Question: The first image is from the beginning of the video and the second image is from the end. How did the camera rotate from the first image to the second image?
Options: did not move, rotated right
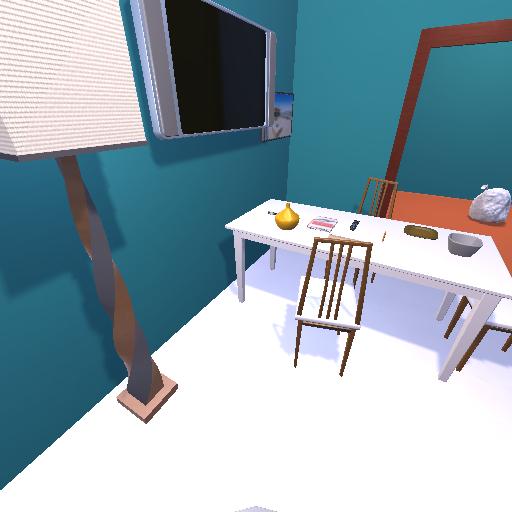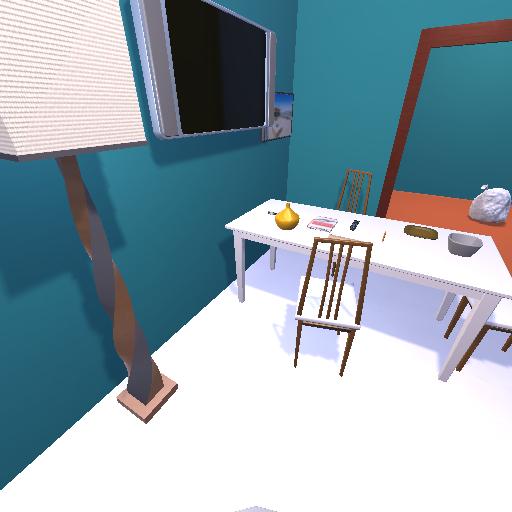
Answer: did not move